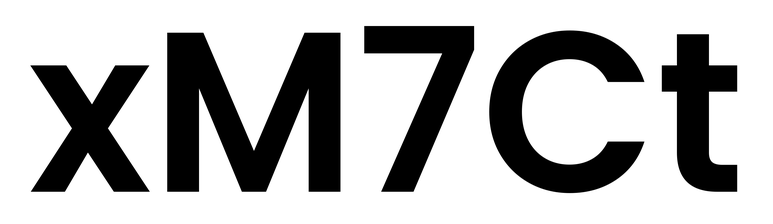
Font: Poppins-SemiBold